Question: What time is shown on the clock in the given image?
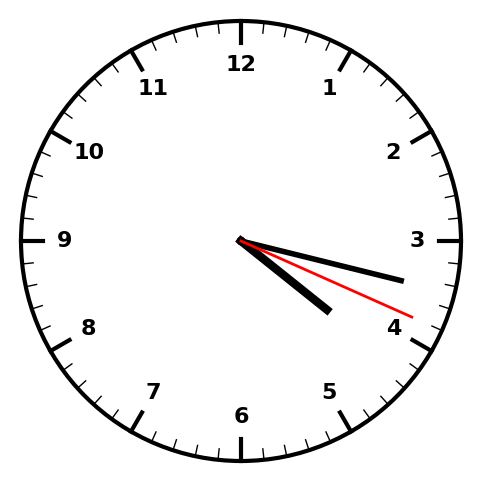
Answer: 04:17:19